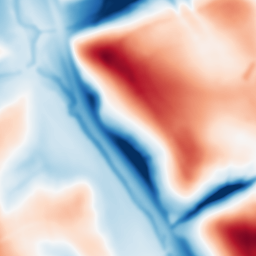
Category: multiscale
Decomposition family: dog_multiscale
Decomposition parameters: sigma_ratio: 1.6
n_scales: 6
base_sigma: 2
Upsampling method: linear_exact
Upsampling parameters: scale: 2
Upsampling scale: 2